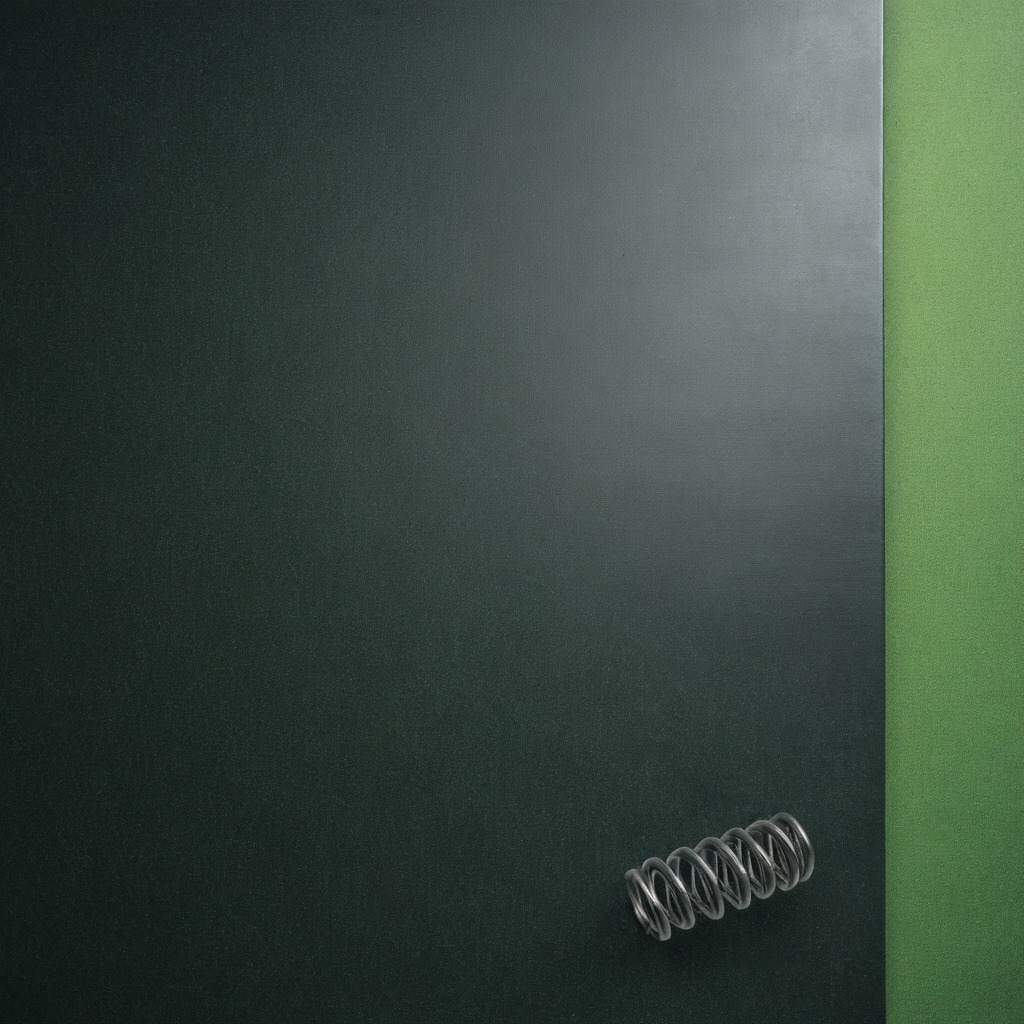
A coiled metal spring is lying on a clean granite tabletop.